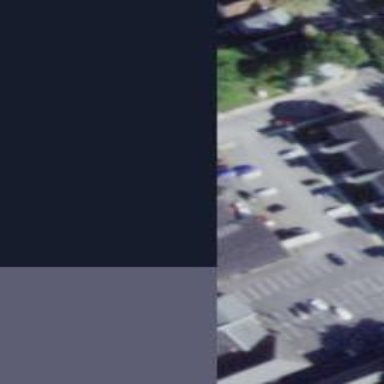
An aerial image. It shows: Building that houses car repair shop.